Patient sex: F
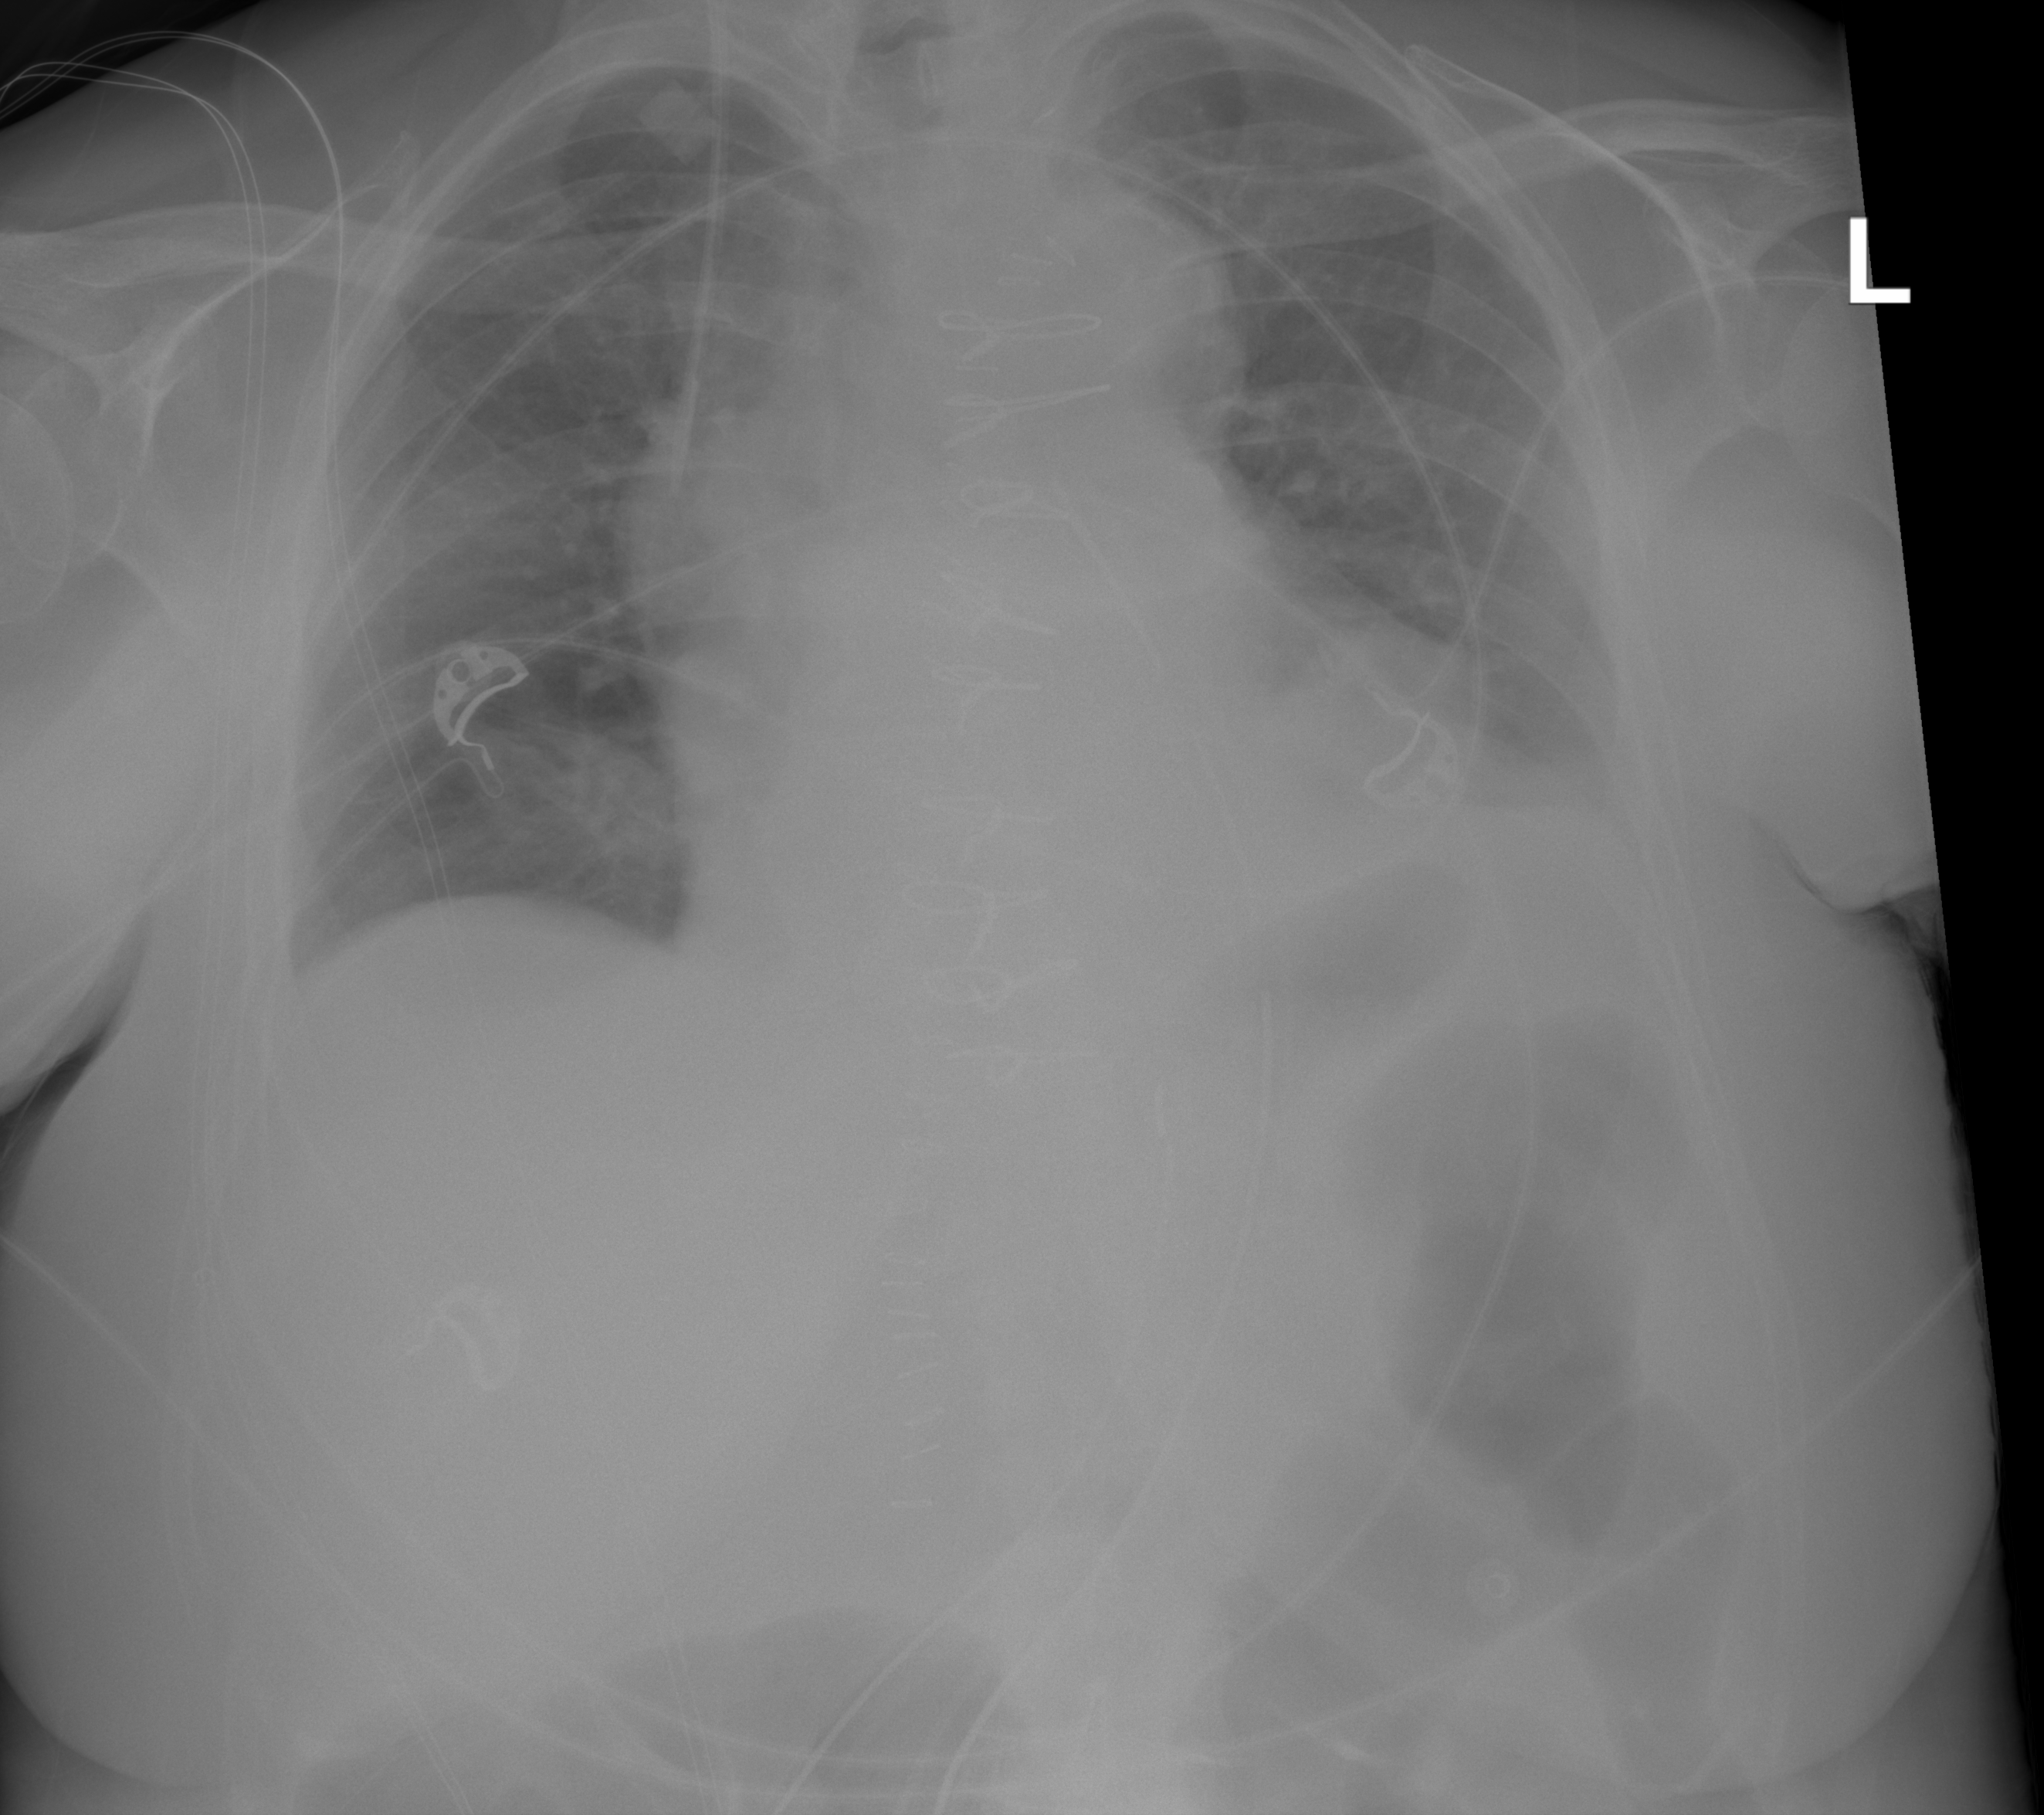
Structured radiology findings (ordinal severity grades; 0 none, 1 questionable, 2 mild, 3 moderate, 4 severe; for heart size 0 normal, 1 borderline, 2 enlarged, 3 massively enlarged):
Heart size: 2
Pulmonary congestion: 1
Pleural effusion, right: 1
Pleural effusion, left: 2
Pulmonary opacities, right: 2
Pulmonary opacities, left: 0
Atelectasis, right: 2
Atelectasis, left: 2